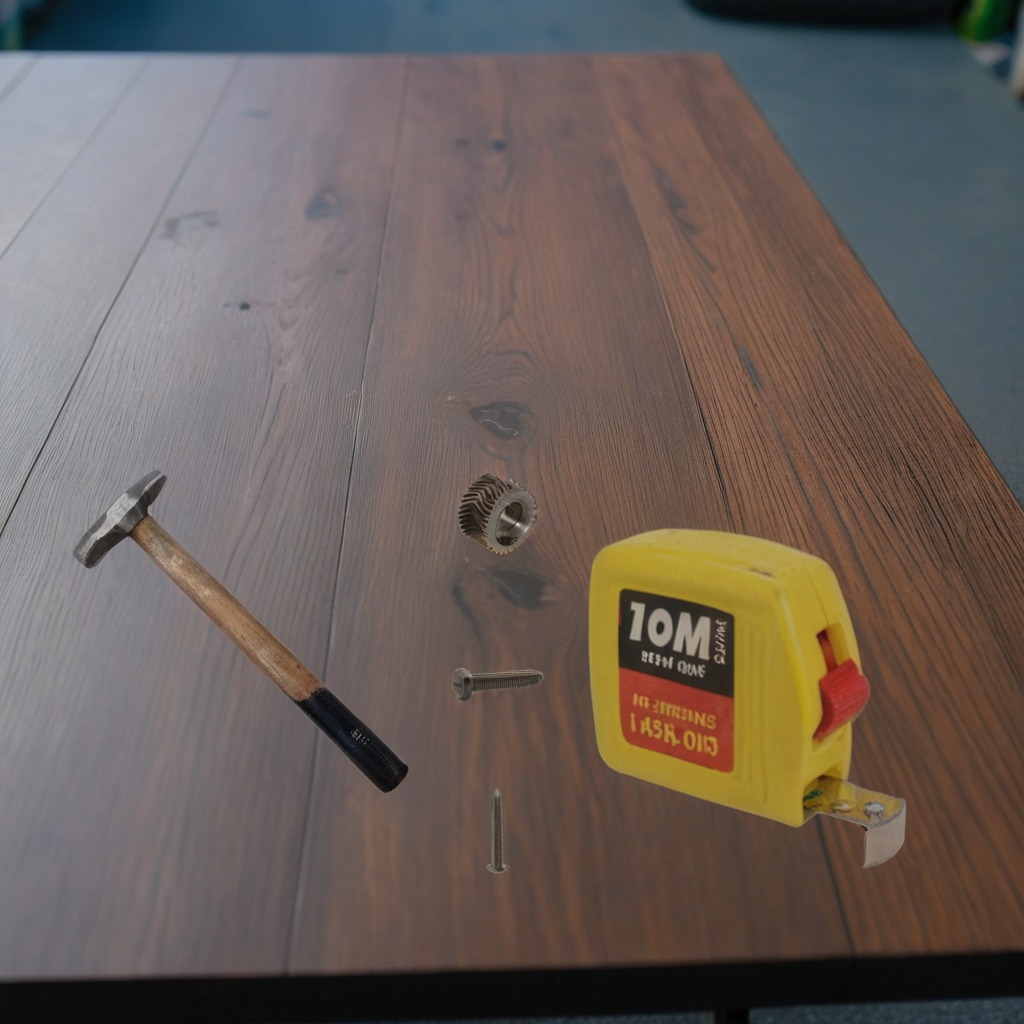
A steel gear with teeth, a measuring tape, a hammer, an iron nail, and a metal machine screw are lying on a table in a small garage at twilight.